Aerial crown-view tile of a tropical tree (Barro Colorado Island, Panama), acquired 20250915:
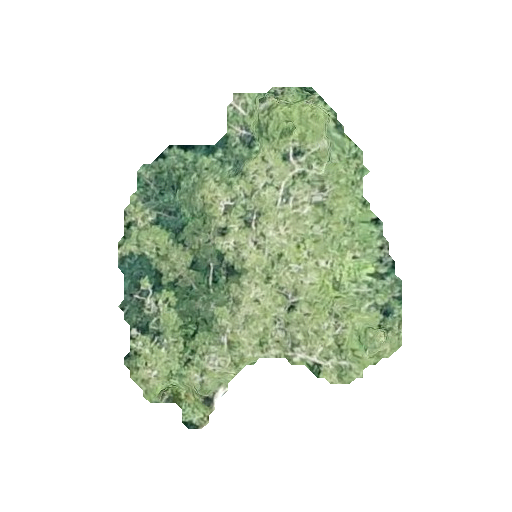
Species: Brosimum alicastrum
GBIF accepted scientific name: Brosimum alicastrum
Crown area: 95.059 m²